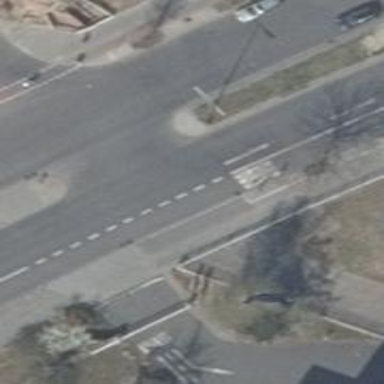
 featuring sidewalks on both sides. There is track cycleway on the right side."